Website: lowes
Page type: billing-address
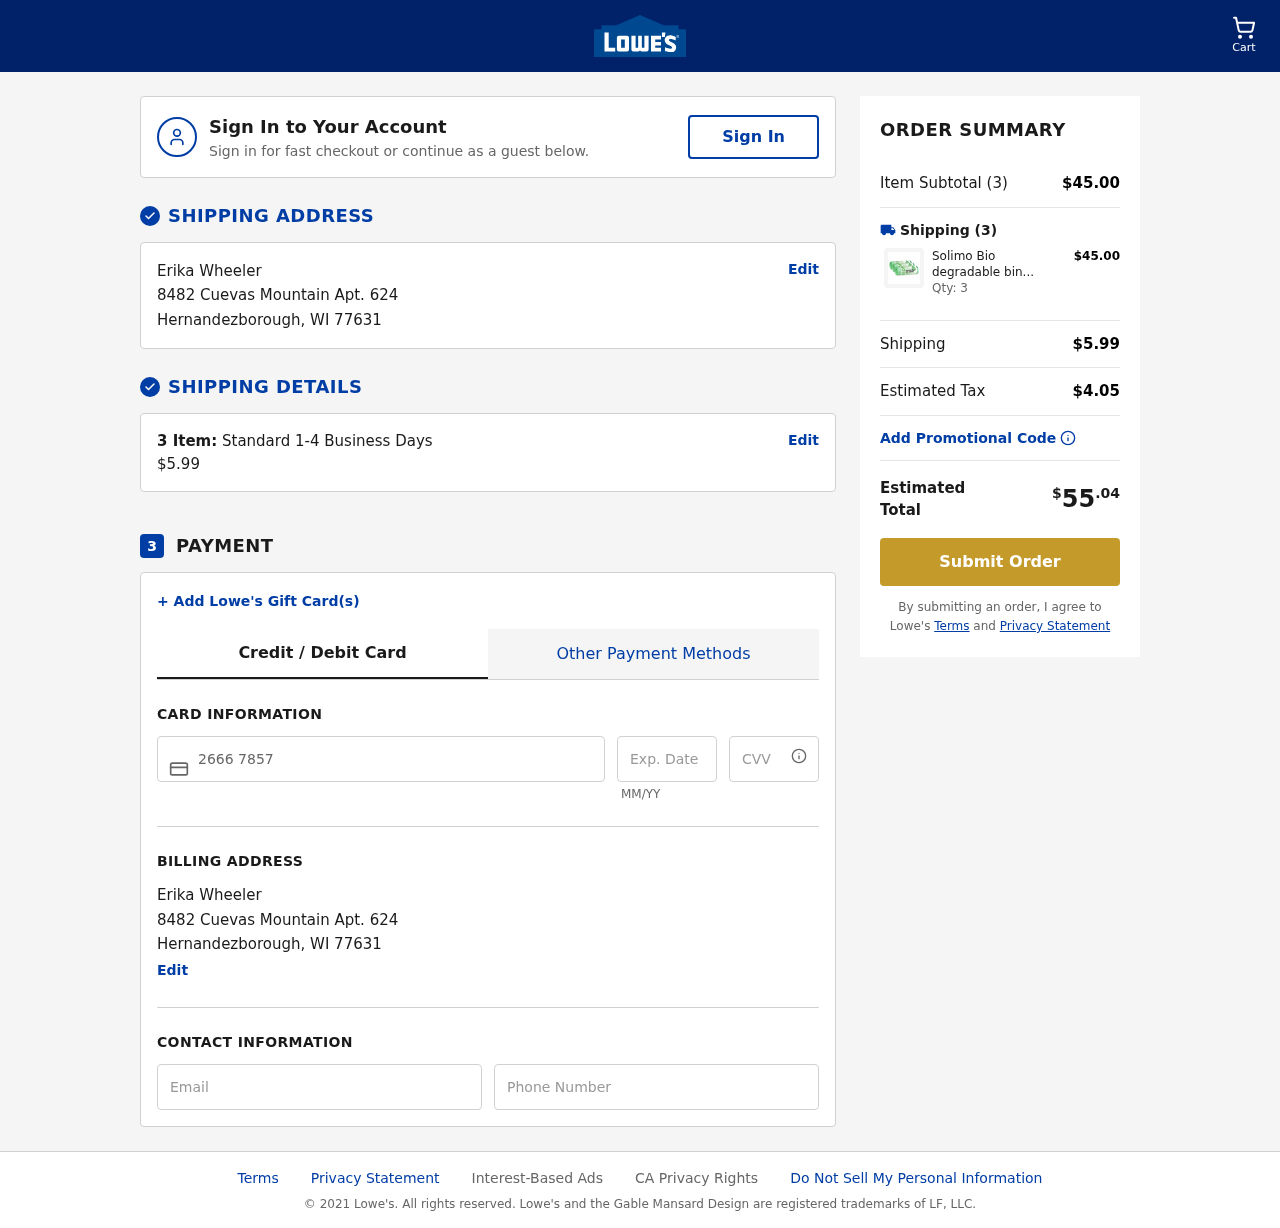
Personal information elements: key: PII_CARD_CVV
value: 885
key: PII_CARD_EXPIRY
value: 02/27
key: PII_CARD_NUMBER
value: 2666 7857 3683 2061
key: PII_CITY
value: Hernandezborough
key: PII_EMAIL
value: erikawheeler@yahoo.com
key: PII_FULLNAME
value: Erika Wheeler
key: PII_PHONE
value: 2472129510
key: PII_POSTCODE
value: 77631
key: PII_STATE_ABBR
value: WI
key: PII_STREET
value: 8482 Cuevas Mountain Apt. 624
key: PII_FULLNAME2
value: Erika Wheeler
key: PII_STREET2
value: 8482 Cuevas Mountain Apt. 624
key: PII_CITY2
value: Hernandezborough
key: PII_STATE_ABBR2
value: WI
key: PII_POSTCODE2
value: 77631
Product elements: key: PRODUCT1_NAME
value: Solimo Bio degradable bin liner 6L, 50 pieces per pack - Pack of 3
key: PRODUCT1_PRICE
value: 15
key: PRODUCT1_QUANTITY
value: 3
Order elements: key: ORDER_NUM_ITEMS
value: Cart
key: ORDER_NUM_ITEMS
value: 3 Item:
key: ORDER_NUM_ITEMS
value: Item Subtotal (3)
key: ORDER_SHIPPING_COST
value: $5.99
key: ORDER_SUBTOTAL
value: $45.00
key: ORDER_TAX
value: $4.05
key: ORDER_TOTAL
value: $55.04